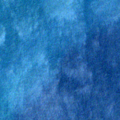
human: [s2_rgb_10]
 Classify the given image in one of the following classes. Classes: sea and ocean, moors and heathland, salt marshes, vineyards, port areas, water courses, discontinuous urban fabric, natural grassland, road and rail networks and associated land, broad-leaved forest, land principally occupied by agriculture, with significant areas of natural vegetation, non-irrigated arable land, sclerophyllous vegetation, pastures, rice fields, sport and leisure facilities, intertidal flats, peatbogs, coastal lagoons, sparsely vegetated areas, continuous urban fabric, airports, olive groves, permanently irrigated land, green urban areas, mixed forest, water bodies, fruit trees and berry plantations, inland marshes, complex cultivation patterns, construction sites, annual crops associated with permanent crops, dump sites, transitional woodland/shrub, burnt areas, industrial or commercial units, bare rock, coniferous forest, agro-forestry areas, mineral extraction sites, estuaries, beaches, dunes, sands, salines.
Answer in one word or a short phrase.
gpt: sea and ocean